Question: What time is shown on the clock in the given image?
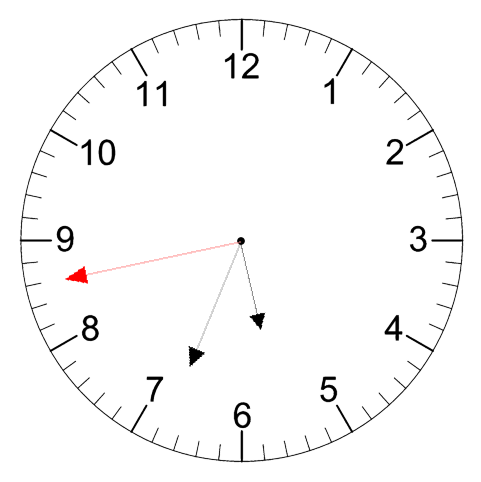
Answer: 05:33:43